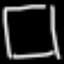
Label: square